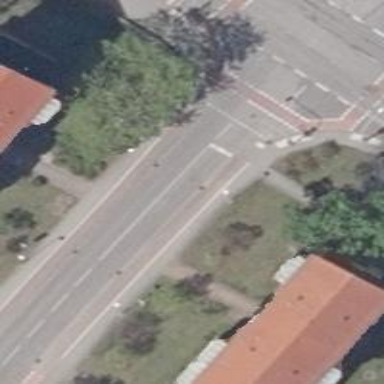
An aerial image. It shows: Residential road with sidewalks on both sides. There is track for cycling on the left side of the road.